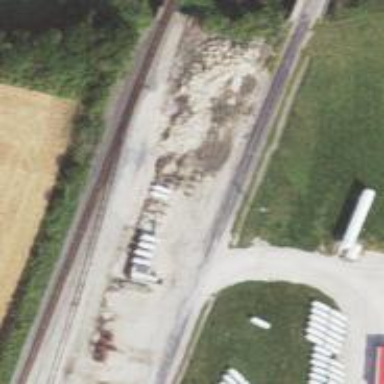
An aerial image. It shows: Abandoned railway siding.